Question: [SOLVED = I can't add to it, it's based on the active ROM]
Sorry for the vague questioning, I wasn't sure quite how to create it.
I'm wanting to add toggle buttons, or at least other elements into this part of android;

I can't find any documents on how to add to this element of Android, and I'm wondering if we actually can? Does anyone know what this element is even called and can link me to the appropriate android doc?
Thanks!
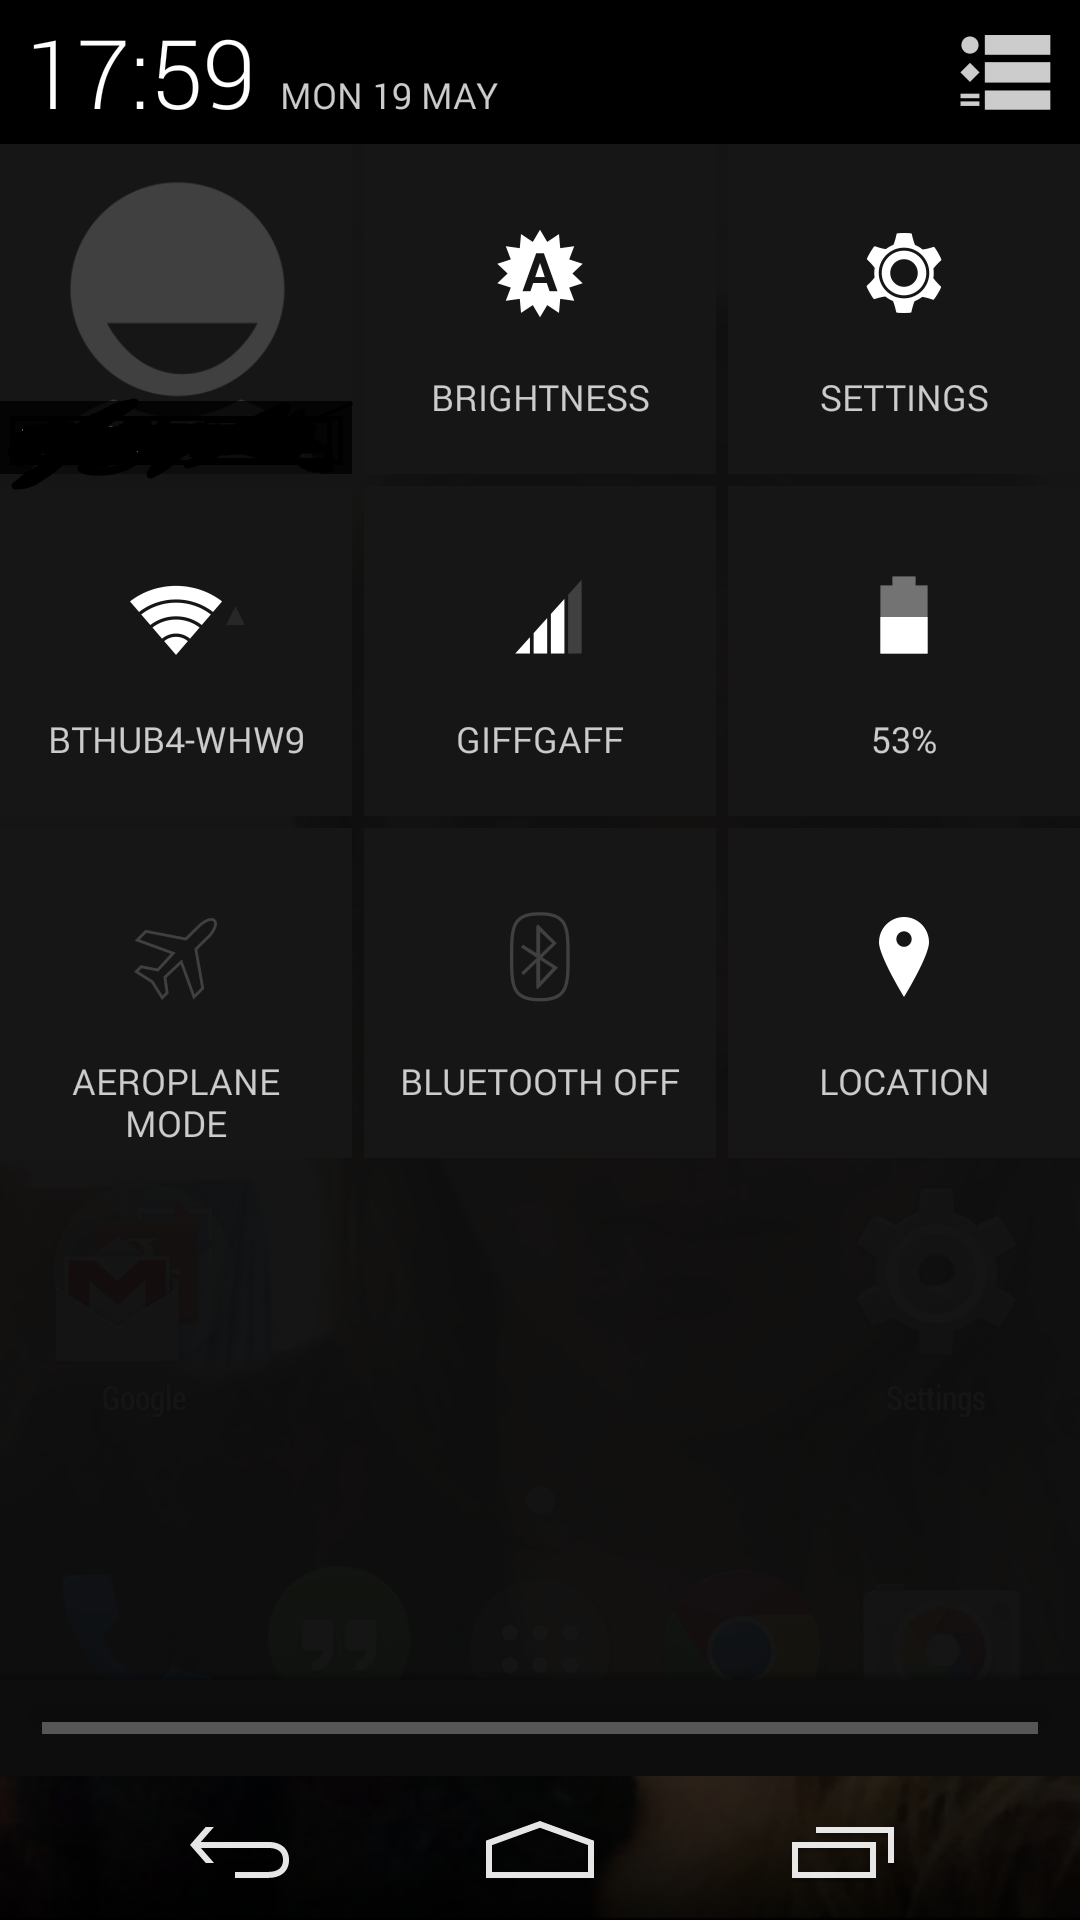
Answer: This is an application that ships with Android, hence you cannot change its behavior. It has a predefined set of elements that can be present on it. If you want to create a custom version of it, you will need to create a custom ROM.